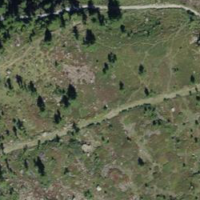
EUNIS habitat code: 23
Species observed at this site:
Rhododendron ferrugineum
Alnus alnobetula
Viola calcarata